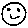
Label: smiley face